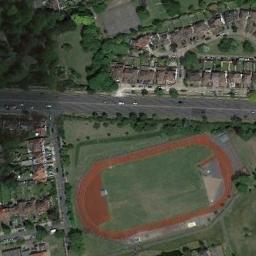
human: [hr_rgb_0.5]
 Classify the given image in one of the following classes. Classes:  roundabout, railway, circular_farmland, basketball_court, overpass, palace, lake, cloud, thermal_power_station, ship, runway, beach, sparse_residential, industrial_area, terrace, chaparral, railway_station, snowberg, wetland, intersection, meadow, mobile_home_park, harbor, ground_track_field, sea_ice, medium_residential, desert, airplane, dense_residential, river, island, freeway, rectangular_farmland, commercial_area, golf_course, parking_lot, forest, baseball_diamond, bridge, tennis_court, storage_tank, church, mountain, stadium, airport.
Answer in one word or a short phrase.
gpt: ground_track_field